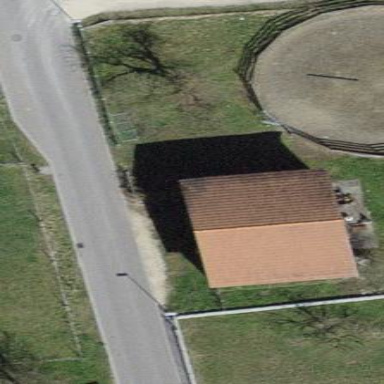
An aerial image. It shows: Building with tiled roof.